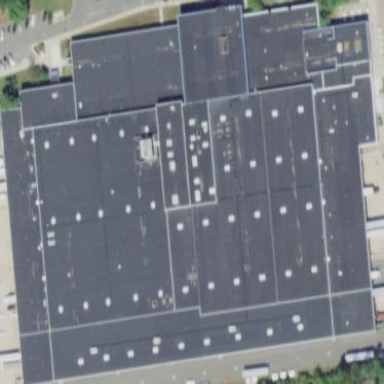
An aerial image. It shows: Post depot building.